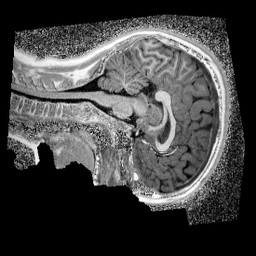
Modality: UNIT1_denoised
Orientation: sagittal
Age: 11
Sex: female
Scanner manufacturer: siemens
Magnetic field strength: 3 T
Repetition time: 4 s
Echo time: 0.00299 s